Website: lowes
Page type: account-selection
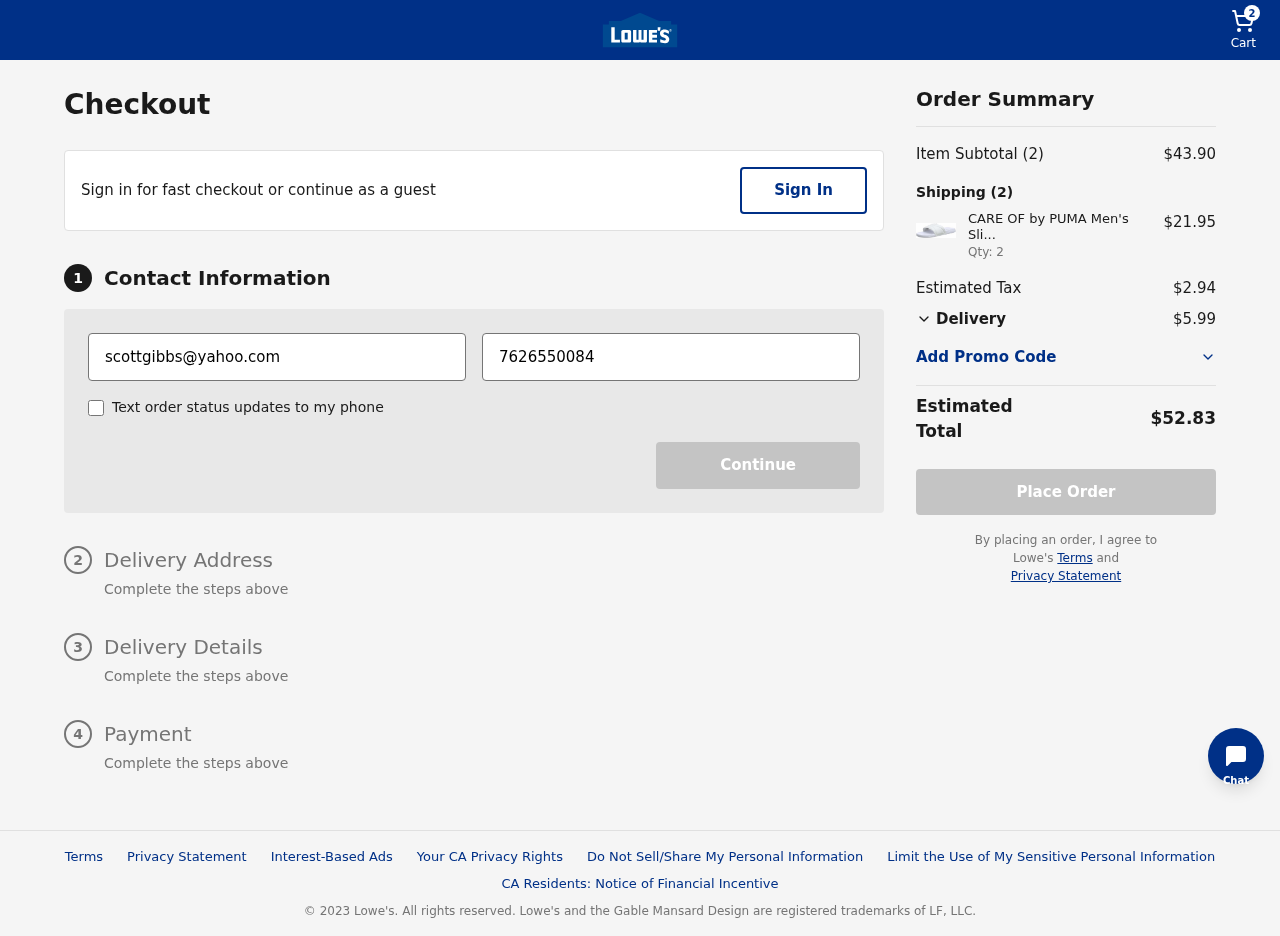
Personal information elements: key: PII_EMAIL
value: scottgibbs@yahoo.com
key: PII_PHONE
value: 7626550084
Product elements: key: PRODUCT1_NAME
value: CARE OF by PUMA Men's Slide Sandal
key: PRODUCT1_PRICE
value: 21.95
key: PRODUCT1_QUANTITY
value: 2
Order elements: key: ORDER_NUM_ITEMS
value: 2
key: ORDER_SUBTOTAL
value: $43.90
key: ORDER_TAX
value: $2.94
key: ORDER_SHIPPING_COST
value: $5.99
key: ORDER_TOTAL
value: $52.83